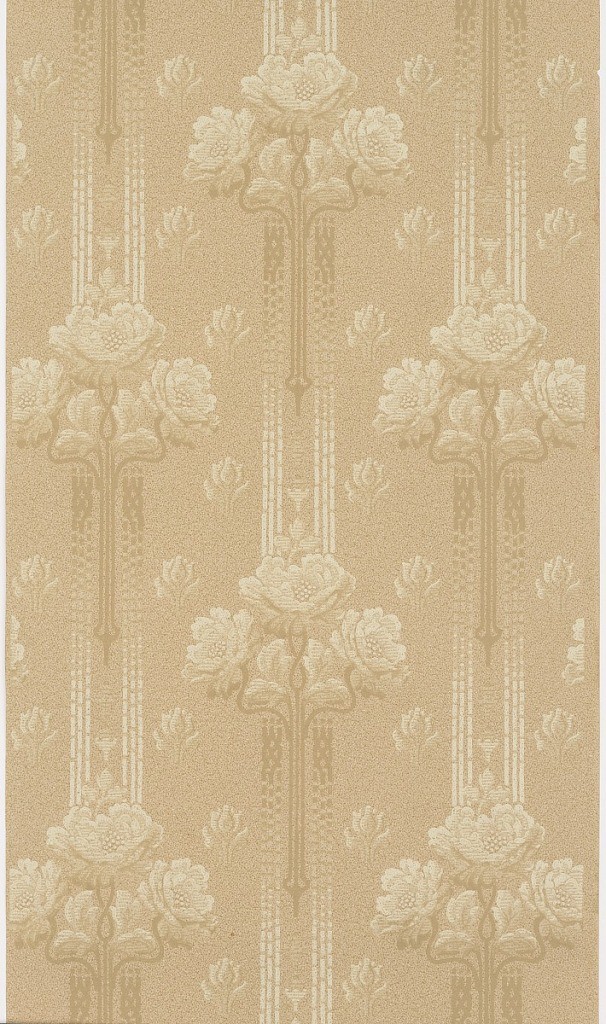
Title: Sidewall
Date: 1905–1915
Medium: Machine-printed paper
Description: On textured brown ground, white and brown gradient floral motifs on vertical bands; staggered single flowers.